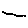
Label: line